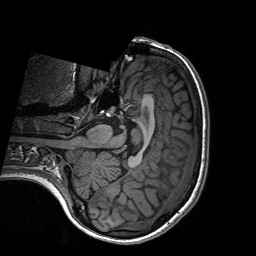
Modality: T1w
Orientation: axial
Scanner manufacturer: siemens
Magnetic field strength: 3 T
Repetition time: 2.3 s
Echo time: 0.00197 s